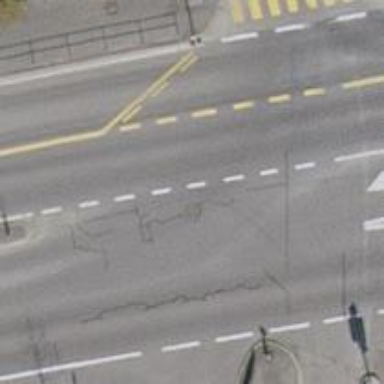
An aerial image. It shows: Residential road with asphalt surface and separate sidewalk.